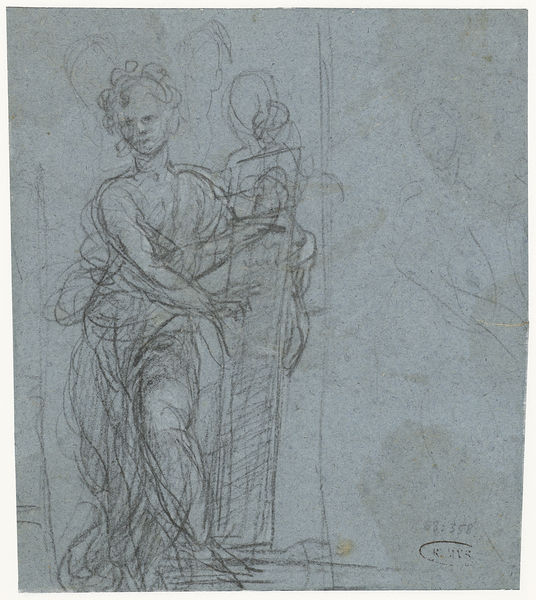
Titel: Vrouw met een groot tablet of schild
Künstler: Flaminio Torri
Standort: Amsterdam
Institution: Rijksmuseum
Schlagwörter: femme, bleu, esquisse, dessin, papier, crayon, musique, déesse, musicienne, nymphe, cachet, thais, thays